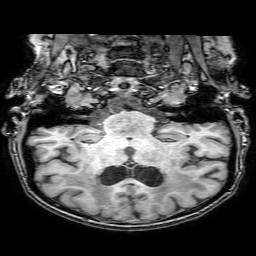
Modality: T1w
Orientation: sagittal
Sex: female
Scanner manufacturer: philips
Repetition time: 0.008333 s
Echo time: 0.00385 s